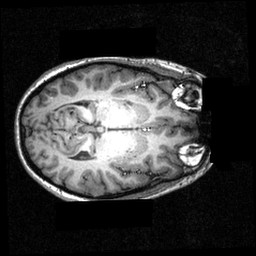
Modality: T1w
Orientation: axial
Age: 27
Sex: female
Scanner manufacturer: siemens
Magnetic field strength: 3.951 T
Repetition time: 1.5 s
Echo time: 0.00335 s